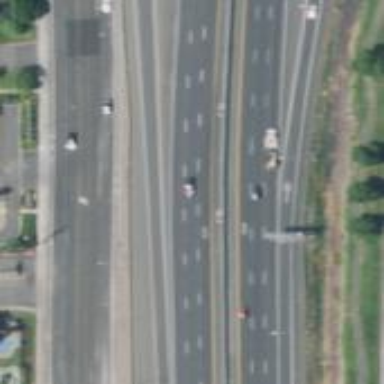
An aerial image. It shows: Motorway junction.